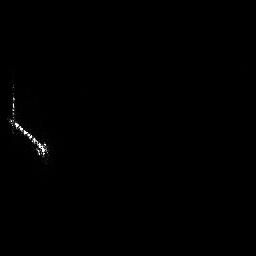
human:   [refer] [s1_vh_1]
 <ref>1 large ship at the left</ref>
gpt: <box>[[1, 31, 18, 64, 0]]</box>